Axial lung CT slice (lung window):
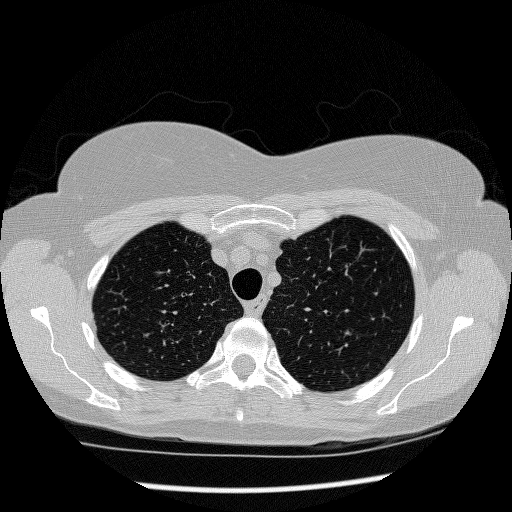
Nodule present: no